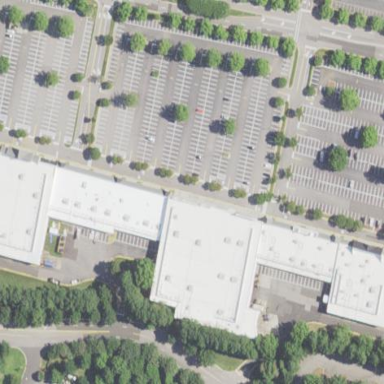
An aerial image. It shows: Retail building.